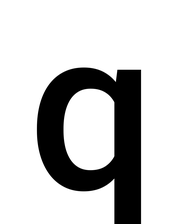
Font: Roboto_Medium